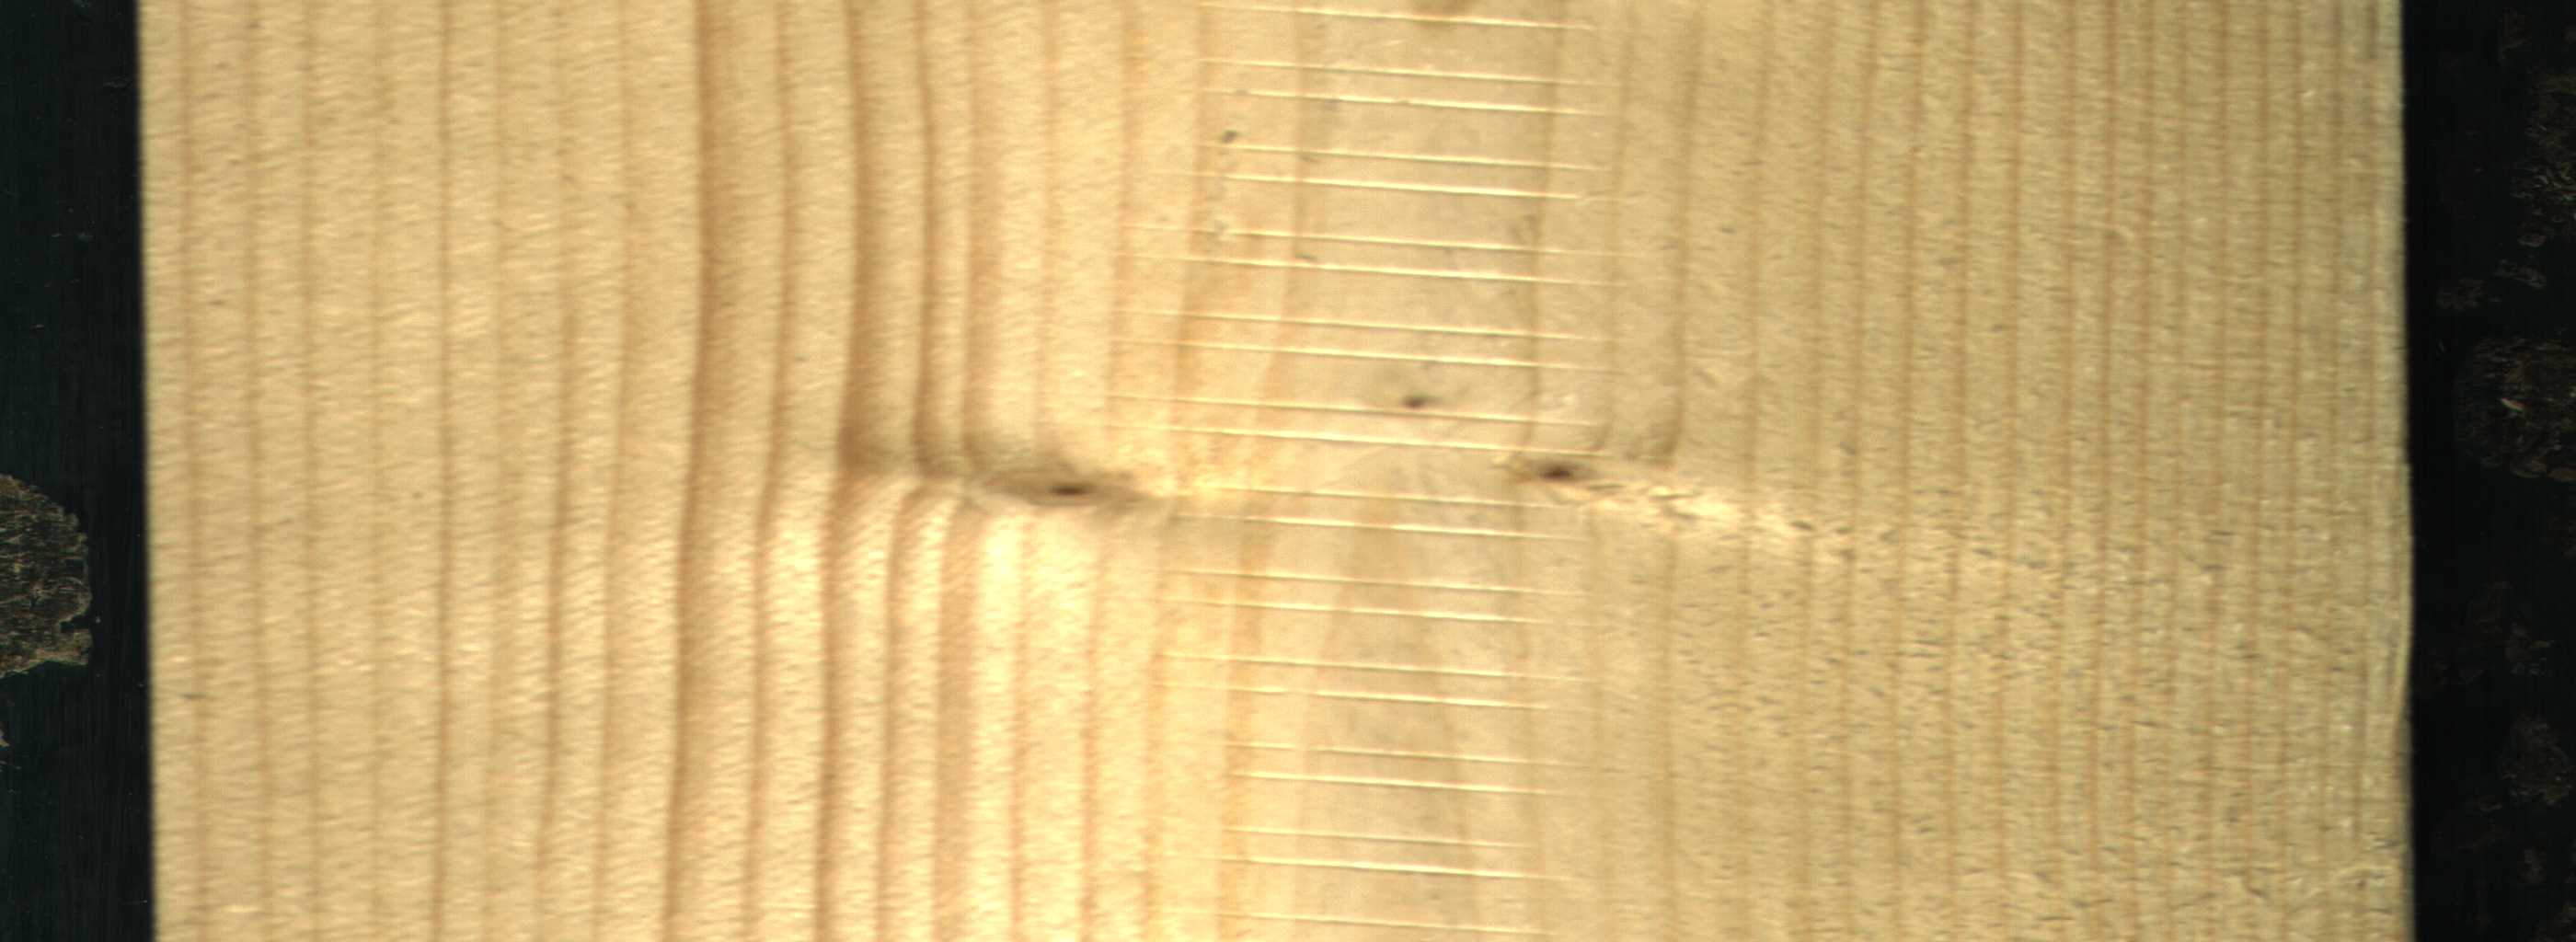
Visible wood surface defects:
Live_Knot
Live_Knot